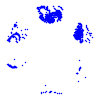
Particle: pion